Question: 'init''''
1534| + (UA[REDACTED]PlayerController*)sharedInstance
1535| {
1536| @synchronized(self)
1537| {
1538| if (sharedInstance == nil)
1539| sharedInstance = [[UA[REDACTED]PlayerController alloc] init];
1540| }
1541| return sharedInstance;
1542| }
'''
This has never crashed before, and the code has not changed anytime recently. Here is the raised stack trace:'''
Thread 5:
0 libSystem.B.dylib 0x33bd52d4 __kill + 8
1 libSystem.B.dylib 0x33bd52c4 kill + 4
2 libSystem.B.dylib 0x33bd52b6 raise + 10
3 libSystem.B.dylib 0x33be9d26 __abort + 62
4 libSystem.B.dylib 0x33be9d7e abort + 62
5 libSystem.B.dylib 0x33bd7980 __assert_rtn + 152
6 libgcc_s.1.dylib 0x32acab4e _Unwind_SjLj_Resume + 26
7 [REDACTED] 0x00060b64 +[UA[REDACTED]PlayerController sharedInstance] (UA[REDACTED]PlayerController.m:1540)
8 [REDACTED] 0x00063e6c -[UA[REDACTED]PlayerViewController setupControlViews] (UA[REDACTED]PlayerViewController.m:224)
9 [REDACTED] 0x00062ce0 -[UA[REDACTED]PlayerViewController viewDidLoad] (UA[REDACTED]PlayerViewController.m:268)
10 UIKit 0x320a0270 -[UIViewController view] + 104
...
'''
Any ideas as to what this cryptic crash is and where it might be coming from?
---
'PlayerController'
---
Here is the call stack of the crash after I have found a way to reproduce it
and the relevant code:
'''
if (resultArray && [resultArray count]) {
for (MixAudio *ma in resultArray) {
Audio *audio = [ma valueForKey:LOCAL_MIX_AUDIO_AUDIO_KEY];
if (audio) {
[returnArray addObject:audio];
}
}
'''
To help explain what I did to reproduce it, I have to explain the data structure a little. I have 'Mix' and 'Audio' items. Mixes have many Audio, Audio belongs to many Mixes. This is a simple relationship call on the MixAudio objects to get the Audio. Now, this has only been crashing here I do a database restore to the new version.
Database backups in my setup means zipping up the database to save the data, then unzipping on restore. This crash only happens after the restore process. To make things more complicated, there are 3 database versions with mapping models. Because this process worked for me before the versioning, I feel that something in my versions is causing this crash.
All other data is fine and can be accessed, even saved. Somehow, this single fetch is causing issues. There are no errors or warnings when setting up the persistent store or managed object model. Furthermore, new Mix objects can be created and accessed fine, only older fetches (that were in the DB before the restore) are failing.
If I don't catch the error, the console prints:
'''
Assertion failed: (_Unwind_SjLj_Resume() can't return), function _Unwind_SjLj_Resume, file /SourceCache/libunwind/libunwind-24.1/src/Unwind-sjlj.c, line 326.
'''
Putting a 'try/catch' around the crashing line allows me to inspect the root crash cause:
'''
Error: NSRangeException: *** -[NSMutableArray objectAtIndex:]: index <PHONE> beyond bounds [0 .. 16]
'''
but this makes no sense (to me at least) for a simple 'valueForKey' call. <PHONE> = 2^32-1 which means the index var was probably set to -1 if that helps. I am lost here.
---
I was right about it being in the versioning :) I reread the section on versioning in <URL> and had a major moment. This is the first time I have ever had an app with 3 database versions. I am using Mapping Models in my app and I naively assumed that core data would be able to map from 1-2 using one model, then 2-3 using the next. I literally hit my head when I realized I did not have a 1-3 mapping model. to test it out, I added one quickly and everything is as smooth as butter. Now I just have to go back and use his 'Progressive Data Migration' samples to make my life easier as I go on with more version of this DB.
I am hoping Zarra drives by here and answers something... anything... so I can give him the points for this :)
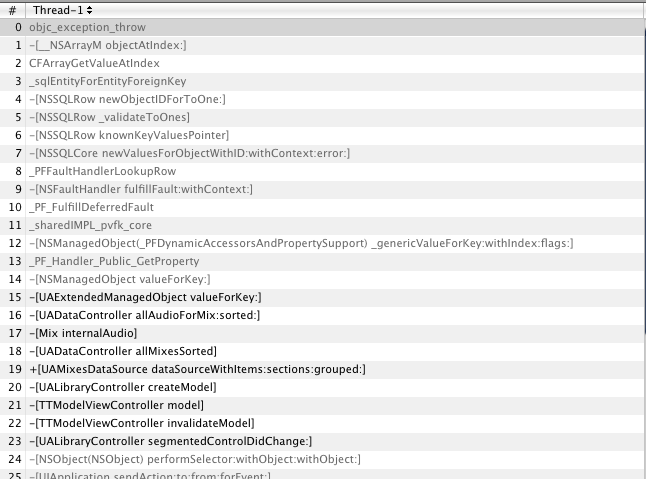
Answer: While the OP was able to solve his own question, it is helpful to have a clear understanding of migrations.
When you create a second version of your data model, you need a mapping model from version one to version two.
When you create a third model you need a mapping model from one to two a map from one to three.
When you add a fourth model you need the following models:
- - - - -
And it gets more progress from there.